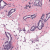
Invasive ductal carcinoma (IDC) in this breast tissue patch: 1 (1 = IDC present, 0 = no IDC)